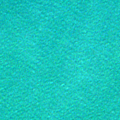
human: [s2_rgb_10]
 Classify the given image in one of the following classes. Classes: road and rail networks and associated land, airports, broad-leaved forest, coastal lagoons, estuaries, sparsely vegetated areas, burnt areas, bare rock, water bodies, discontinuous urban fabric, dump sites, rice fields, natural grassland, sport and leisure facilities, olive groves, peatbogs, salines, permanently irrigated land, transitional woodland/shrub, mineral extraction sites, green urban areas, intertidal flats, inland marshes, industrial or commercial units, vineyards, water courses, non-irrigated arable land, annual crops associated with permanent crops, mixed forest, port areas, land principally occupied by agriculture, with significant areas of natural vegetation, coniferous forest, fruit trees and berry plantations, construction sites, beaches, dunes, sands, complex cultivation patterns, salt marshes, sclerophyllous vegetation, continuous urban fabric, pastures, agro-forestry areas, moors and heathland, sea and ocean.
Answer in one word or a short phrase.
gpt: sea and ocean